Question: I know how to find near by locations from MySQL database using Round circle radius query and I have given answer of the same on another SO question as well <URL>.
But I wish to do some different thing from this now. Here what happened is the query returns the result from center of the point which includes entire circle of radius. I wish to get points only of the half circle. I know this is possible and its all mathematical calculation and I am little weak in it that's why asking for experts help.
See this image, it will give very clear idea.
As you can see in the image only front part location is needed, not the back side part. Need to ignore the back side part. Also I have divided the radius in different color to make them appear as zones - like red is zone1, orange is zone 2 and yellow is zone 3. This are virtual zones to filter the data (locations).
All suggestions are welcome.
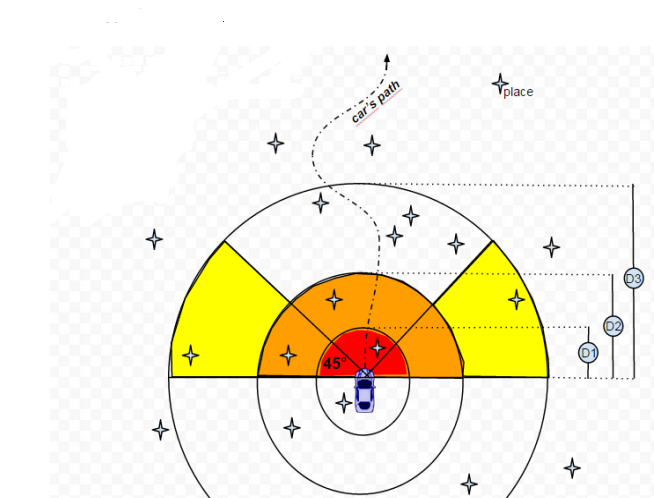
Answer: You can plot points inside a segment using Haversine/Spherical Law of Cosines for the radius. Then use pointInPolygon() to find only those within segment. You will also require function to create polygon.
'''
polySides = number of sides in polygon
pointLatArr = Lat of point in in polygon array
pointLngArr = Lng of point in in polygon array
dat.lat = Lat from Haversine results
dat.lng = Lng from Haversine results
if (pointInPolygonpolySides,pointLatArr,pointLngArr,dat.lat,dat.lng)){
var latlng = new google.maps.LatLng(dat.lat,dat.lng);
addMarker(latlng,dat.name);
bounds.extend(latlng);
}
function pointInPolygon(polySides,polyX,polyY,x,y) {
var j = polySides-1 ;
oddNodes = 0;
for (i=0; i<polySides; i++) {
if (polyY[i]<y && polyY[j]>=y || polyY[j]<y && polyY[i]>=y) {
if (polyX[i]+(y-polyY[i])/(polyY[j]-polyY[i])*(polyX[j]-polyX[i])<x) {
oddNodes=!oddNodes;
}
}
j=i; }
return oddNodes;
}
'''
Function for segment polygon
'''
function drawSegment(start,end,radius) {
var d2r = Math.PI / 180;
pointLatArr = new Array();
pointLngArr = new Array();
polyLatLngs = new Array(); // latLngs of polygon
var polyLat = (radius /3963.189) / d2r; // miles
var polyLng = polyLat / Math.cos(center.lat() * d2r);
var centerLatLng = new google.maps.LatLng(center.lat(),center.lng());//Center to start
pointLatArr.push(center.lat());
pointLngArr.push(center.lng());
polyLatLngs.push(centerLatLng);
bounds.extend(centerLatLng);
// Create polygon points (extra point to close polygon)
for (var i = start; i < end; i++) {
// Convert degrees to radians
var theta = i * d2r;
var pointLat = center.lat() + (polyLat * Math.sin(theta));
var pointLng = center.lng() + (polyLng * Math.cos(theta));
var pointLatLng = new google.maps.LatLng(
parseFloat(pointLat), parseFloat(pointLng));
polyLatLngs.push(pointLatLng);
pointLatArr.push(pointLat);
pointLngArr.push(pointLng);
bounds.extend(pointLatLng);
}
var centerLatLng = new google.maps.LatLng(center.lat(),center.lng());//End to center
polyLatLngs.push(centerLatLng);
pointLatArr.push(center.lat());
pointLngArr.push(center.lng());
polySides = polyLatLngs.length;
'''
Map using this technique

}
See <URL>